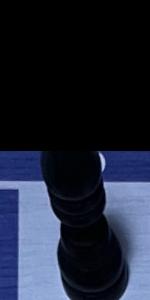
Label: Bishop_Black